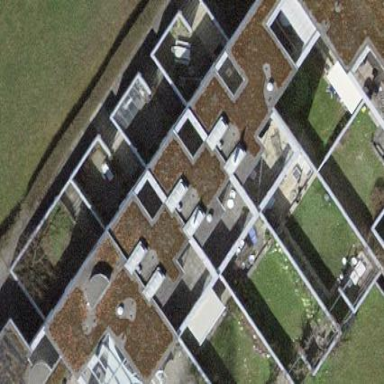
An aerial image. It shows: Residential building.